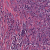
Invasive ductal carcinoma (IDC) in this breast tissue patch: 0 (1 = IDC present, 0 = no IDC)